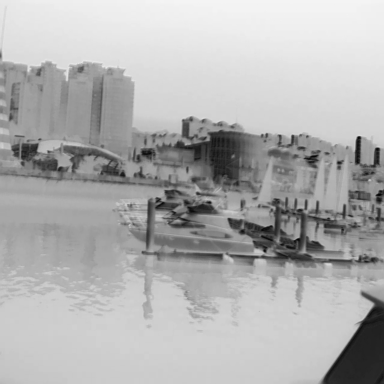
There are four canoes in the infrared image.